Question: I've a General class which has static methods and static variables with Hibernate configuration settings and methods which return List after hitting the database. I am working on JavaFx and i recently learned its better to use Task for time consuming operations like hitting the db for a long list of data etc.
So, here in my case, i created a Task object, wrote the code in anonymous inner class which contains the code for hitting the db for the LOGIN credential. The Task must return an instance of List.
I intialized a Thread object inside the static method, passed Task's object in its constructor, set the daemon to true and started the Thread. However i am getting NullPointerException after running the application..
'''
private static SessionFactory sessionFactory = null;
private static Session session = null;
private static final Transaction transaction = null;
private static final Configuration configuration = null;
private static List list;
public static List getSelectList(final String query)
{
//list = null;
System.err.println("Inside getSelectList");
try{
final Task <List> task= new Task <List> ()
{
@Override
public List call()
{
try
{
System.err.println("Inside call");
session.beginTransaction();
list = session.createQuery(query).list();
System.err.println(list);
session.getTransaction().commit();
return list;
}
catch (Exception e)
{
session.getTransaction().rollback();
e.printStackTrace();
}
System.err.println("Outta try block");
return null;
}
};
task.setOnSucceeded(new EventHandler<WorkerStateEvent>() {
@Override
public void handle(WorkerStateEvent t) {
System.err.println("Inside handle");
list = task.getValue();
/* for (Iterator it = list.iterator();it.hasNext(); )
{
System.err.println("Inside Set on succeeded");
//System.err.println( ((Login)it.next()).getUsername());
} */
}
});
Thread th = new Thread(task);
th.setDaemon(true);
th.start();
//list=task.getValue();
}
catch (Exception e) {e.printStackTrace();}
return list;
}
'''

However, after many combinations and random permutations, things worked for me with commenting the Thread code and instead substituting it with task.run();
'''
/*Thread th = new Thread(task);
th.setDaemon(true);
th.start();*/
task.run();
try
{
session.beginTransaction();
//List locallist = session.createSQLQuery(query).list();
list = session.createSQLQuery(query).list();
session.getTransaction().commit();
return list ;
}
catch (Exception e){
session.getTransaction().rollback();
'''
I wish to know why this happened. Why task.run() along with using static List worked for me?
Converting List to static and removing the Thread instance and using task.run(); was merely a number to different tries from my side to make my code work. i dunno the reasons.
I will be greatly humbled for any explanations. Thanks in advance!
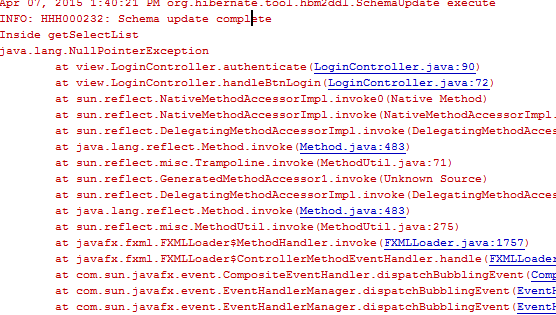
Answer: Creating a 'Thread' with your task, and then calling 'start()' on the thread causes 'task.run()' to be executed in the thread you created.
Just calling 'task.run()' executes the 'run()' method in the current thread.
The code you have with the thread is non-deterministic in its behavior. In other words, you cannot predict from the code alone what the result will be. The issue is that you are accessing the shared 'list' instance from two different threads, with no control over the order of access. Here is what happens:
'list' is initially 'null'.
You call 'getSelectList()'.
In 'getSelectList()':
1. You create a task.
2. You configure the task to set the value of list to the result of the query when the task completes. (This will happen on the FX Application Thread.)
3. You create a new thread which will execute the task.
4. You launch the thread, causing the task to be executed asynchronously
5. You return the value of list
Because the task is executing asynchronously, you have no control over whether or not the task completes before the 'getSelectList()' reaches its 'return' statement.
So if 'getSelectList()' reaches its 'return' statement before the task completes (and before the 'onSucceeded' handler for the task is invoked), 'getSelectList()' will return the value of 'list' before the task updates it, i.e. it will return 'null'. This is almost certainly more likely to happen (because the task is accessing a database, which is slow), and I expect this is why you get the null pointer exception.
If the task happens to complete complete the invocation of its 'onSucceeded' handler before the 'getSelectList()' reaches its 'return' statement, then by the time 'getSelectList()' reaches the 'return' statement, 'list' will have been updated and it returns the value set by the task. This is highly unlikely, and even if it happens, there's still no actual guarantee you get the "live" value of 'list' (due to some complexities in the Java Language Specification about the relationship between threads and memory).
Note that if you invoke 'getSelectList()' from the FX Application Thread, then you are that it will return 'null', because the 'onSucceeded' handler cannot possibly be invoked before 'getSelectList()' completes (because those two method invocations are both running on the same thread - the FX Application Thread).
First, you should avoid accessing a shared variable ('list') from different threads, unless you have proper synchronization. Synchronizing yourself is difficult and you should typically use a high-level API to manage that for you. The 'Task' API is designed for this (along with the general 'java.util.concurrent' API).
I generally avoid managing threading (or exception handling) in a Data Access Object class, and just let the client code wrap the calls to the DAO in threading code if they need.
So (I am not going to make this method 'static' as that is generally horrible):
'''
public List getSelectList(String query) throws Exception {
Session session = sessionFactory.createSession();
try {
session.beginTransaction();
List list = session.createQuery(query).list();
session.getTransaction().commit();
return list ;
} catch (Exception e) {
Transaction tx = session.getTransaction();
if (tx != null) {
tx.rollback();
}
throw e ;
}
}
'''
Then, from your JavaFX UI code, you can do
'''
DAO myDAO = ... ;
Task<List> task = new Task<List>() {
@Override
public void call() throws Exception {
return myDAO.getSelectList(...);
}
});
task.setOnSucceeded(event -> {
List list = task.getValue();
// use list to update UI...
});
task.setOnFailed(event -> {
Exception exc = task.getException();
// handle exception...
});
Thread thread = new Thread(task);
thread.setDaemon(true);
thread.start();
'''
If you really want the DAO method to run asynchronously, you need to supply callbacks to it to be executed when it succeeds or fails. So:
'''
public void getSelectList(String query,
Consumer<List> succeededHandler,
Consumer<Exception> errorHandler) {
FutureTask<List> futureTask = new FutureTask<>(() -> {
Session session = sessionFactory.getSession();
try {
session.beginTransaction();
List list = session.createQuery(query).list();
session.getTransaction().commit();
return list ;
} catch (Exception e) {
Transaction tx = session.getTransaction();
if (tx != null) {
tx.rollback();
}
throw e ;
}
});
Thread thread = new Thread(futureTask);
thread.setDaemon(true);
thread.start();
try {
List list = futureTask.get();
succeededHandler.accept(list);
} catch (Exception e) {
errorHandler.accept(e);
}
}
'''
Now from your UI you do something like:
'''
DAO myDAO = ... ;
String query = ... ;
myDAO.getSelectList(query,
list -> Platform.runLater(() -> {
// update UI with list ...
}),
exc -> Platform.runLater(() -> {
// handle exception...
})
);
'''
1. You should use a properly generically-typed List, rather than a raw type, for type safety.
2. Use an Executor instead of managing the thread creation yourself.
All code was just typed in here as-is, without testing, so there may be typos. It should give you the idea though.